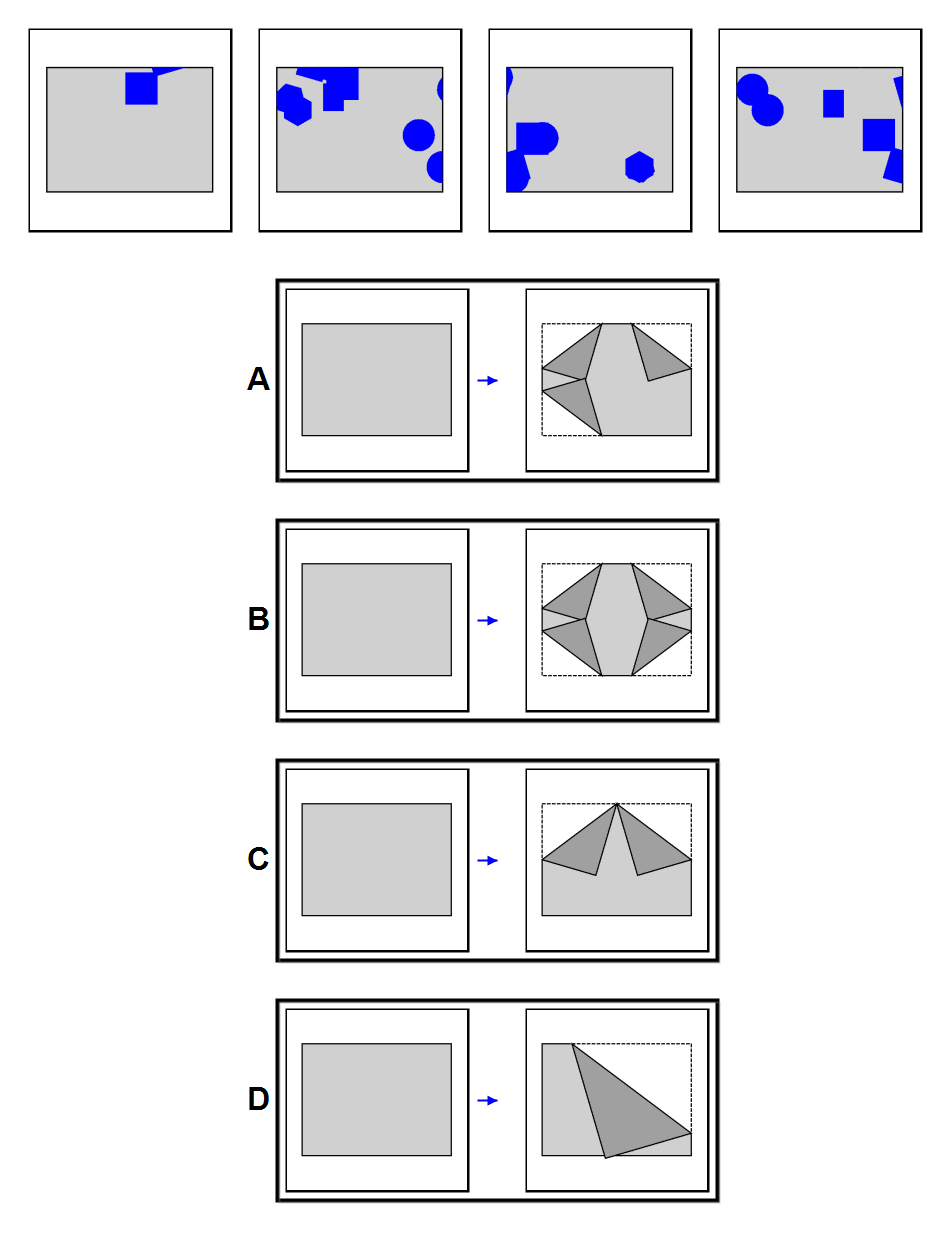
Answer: B